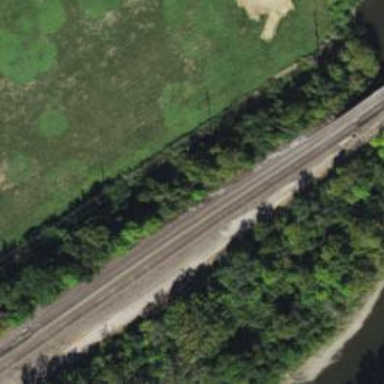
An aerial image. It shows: Railway track.